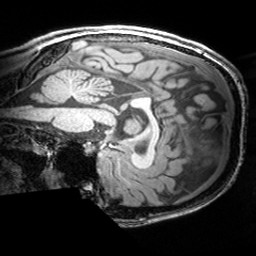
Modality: T1w
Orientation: sagittal
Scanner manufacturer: siemens
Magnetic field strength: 3 T
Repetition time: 1.81 s
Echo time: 0.00345 s